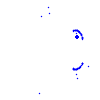
Particle: kaon